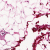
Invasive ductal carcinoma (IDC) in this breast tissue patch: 0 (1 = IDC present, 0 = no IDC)